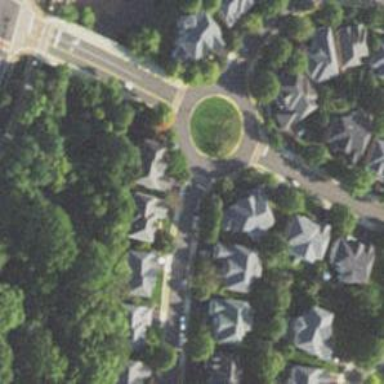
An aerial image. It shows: Roundabout on residential road.